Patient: sex M, age 52
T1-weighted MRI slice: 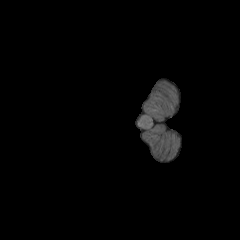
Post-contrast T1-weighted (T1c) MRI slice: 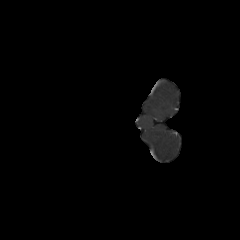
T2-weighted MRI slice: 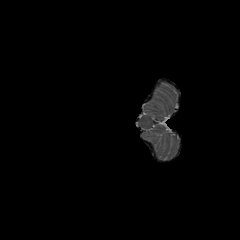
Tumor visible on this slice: no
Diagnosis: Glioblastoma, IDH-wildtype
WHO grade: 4